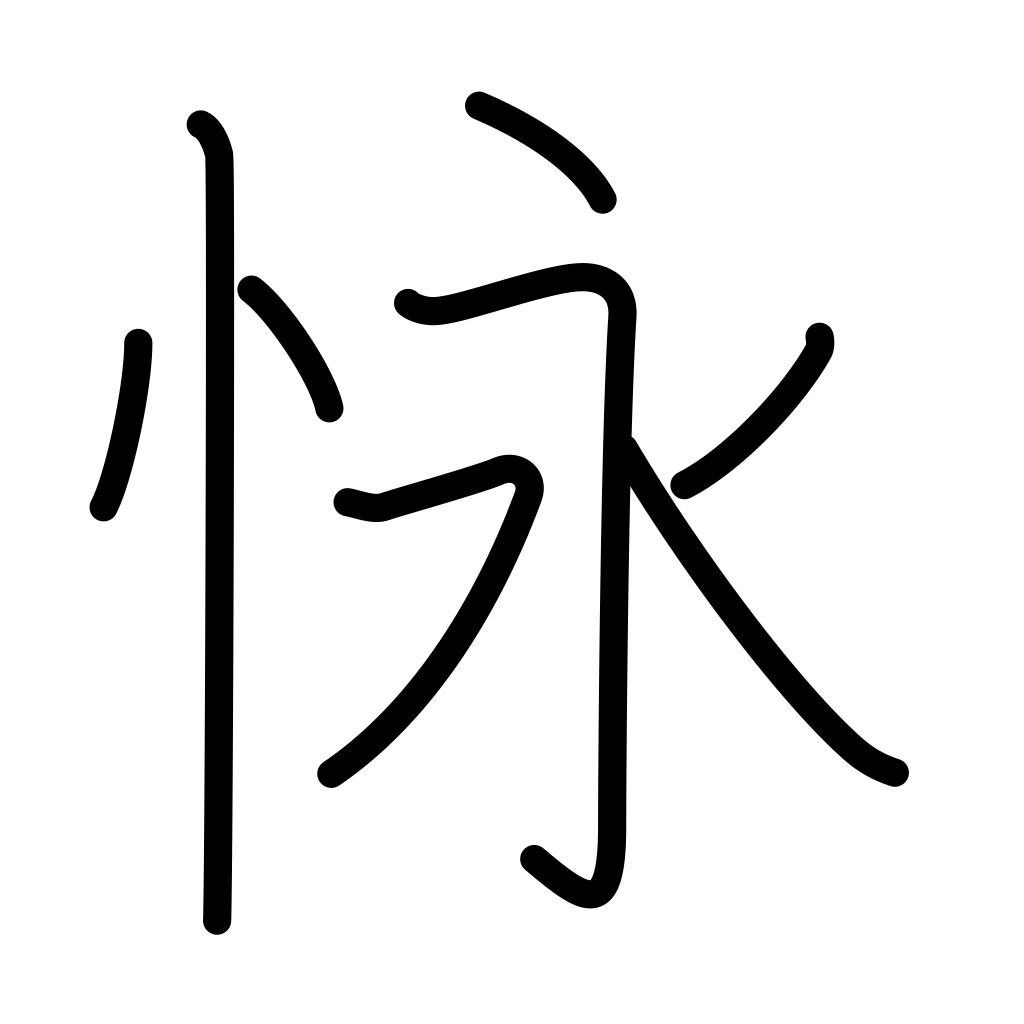
Meaning: endure